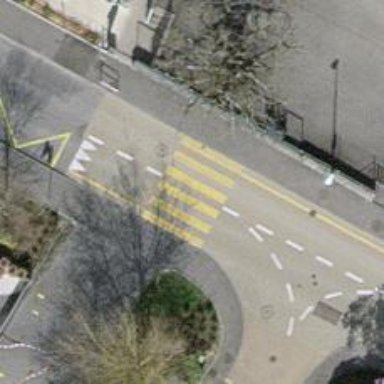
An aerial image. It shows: Marked crossing with zebra stripes on the road.